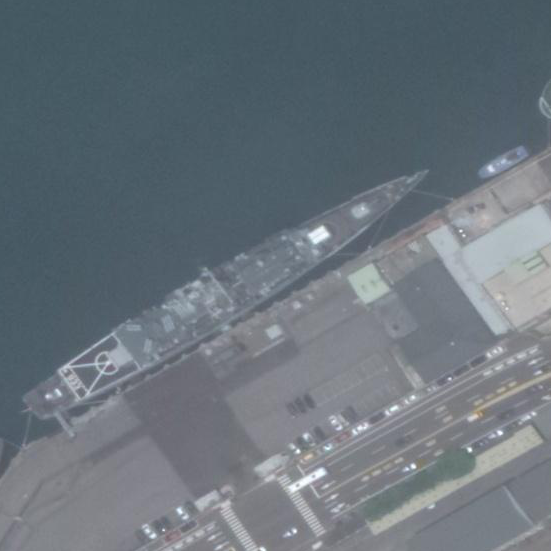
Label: Kidd-class_destroyer